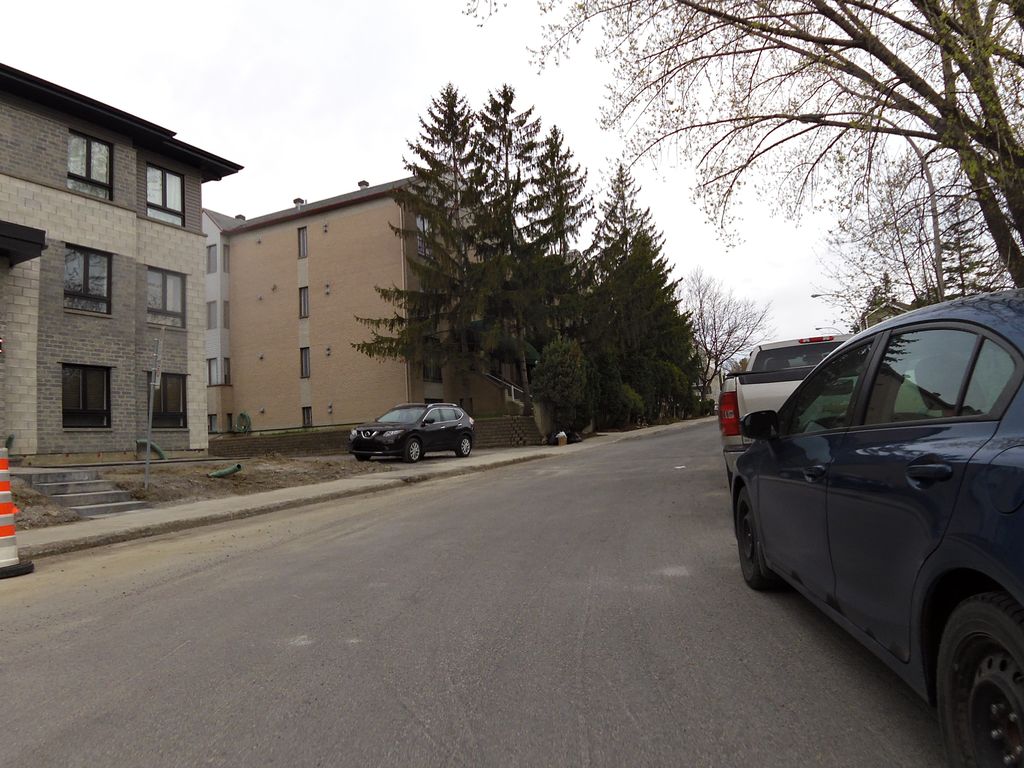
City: montreal